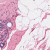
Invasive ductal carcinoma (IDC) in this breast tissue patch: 0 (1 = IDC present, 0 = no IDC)